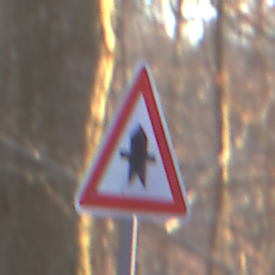
Verkehrszeichen: Vorfahrt
Umgebung: Outdoor, Nature
Tageszeit: SunriseSunset
Wetter: Clear
Licht: Natural
Jahreszeit: Autumn
Kontrast: HighContrast